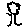
Label: tree